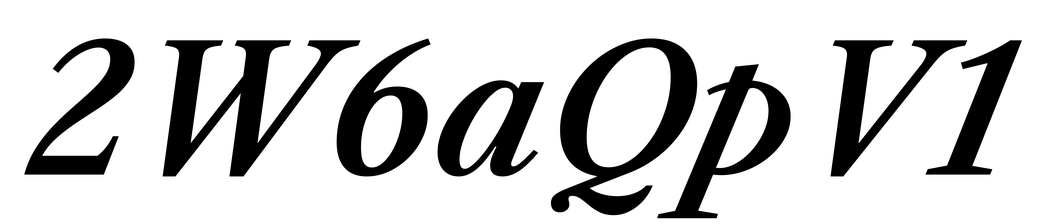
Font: LibreCaslonText-Italic_SemiBold_Italic